Question: I'm having a problem with twitter 'typeahead' along with 'C# MVC', when it's autocomplete, it prints the entire object to my input:

My code:
'''
var states = [];
@foreach (var item in ViewBag.Clubes)
{
@:states.push({ "Nome" : "@item.Nome", "Id" : "@item.Id" })
}
$('.typeahead').typeahead({
hint: true,
highlight: true,
minLength: 1,
valueKey: 'Nome',
displayKey: 'Nome'
},
{
name: 'value',
source: substringMatcher(states),
templates: {
empty: [
'<div class="empty-message">',
' Clube nao encontrado ',
'</div>'
].join('
'),
suggestion: function (data) {
return "<strong>" + data.Nome + " " + data.Id + "</strong>";
}
}
});
'''
The values on the drop-down suggestion works fine, but when I select them he fills the input with the array object, anyone knows how can I solve it?
Thanks.
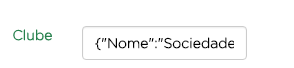
Answer: Simply set a value to your typeahead input box as follows
'''
$('.typeahead').typeahead('val',data.Nome);
'''
Here is your final code
'''
var states = [];
@foreach (var item in ViewBag.Clubes)
{
@:states.push({ "Nome" : "@item.Nome", "Id" : "@item.Id" })
}
$('.typeahead').typeahead({
hint: true,
highlight: true,
minLength: 1,
valueKey: 'Nome',
displayKey: 'Nome'
},
{
name: 'value',
source: substringMatcher(states),
templates: {
empty: [
'<div class="empty-message">',
' Clube nao encontrado ',
'</div>'
].join('
'),
suggestion: function (data) {
return "<strong>" + data.Nome + " " + data.Id + "</strong>";
}
}
}).on('typeahead:selected', function(e, data) {
$('.typeahead').typeahead('val',data.Nome);
});
'''